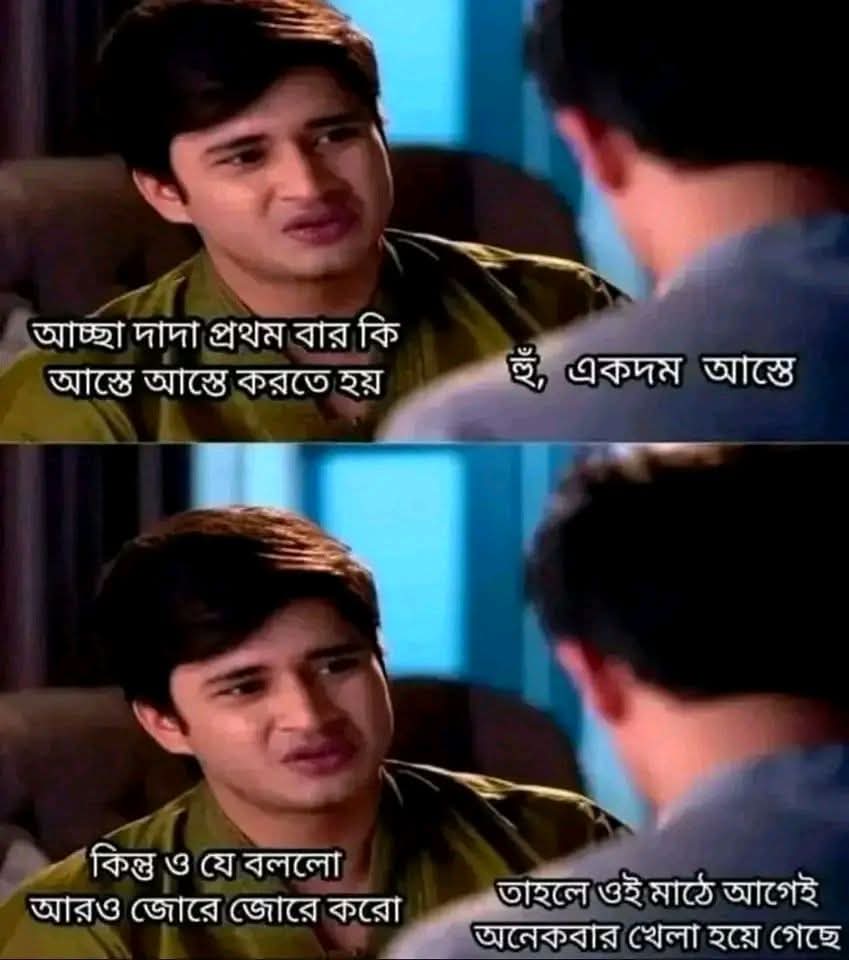
Text: আচ্ছা দাদা প্রথম বার কি আস্তে আস্তে করতে হয়
হুঁ, একদম আস্তে
কিন্তু ও যে বললো আরও জোরে জোরে করো
তাহলে ওই মাঠে আগেই অনেকবার খেলা হয়ে গেছে
Label: Non Hate